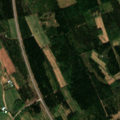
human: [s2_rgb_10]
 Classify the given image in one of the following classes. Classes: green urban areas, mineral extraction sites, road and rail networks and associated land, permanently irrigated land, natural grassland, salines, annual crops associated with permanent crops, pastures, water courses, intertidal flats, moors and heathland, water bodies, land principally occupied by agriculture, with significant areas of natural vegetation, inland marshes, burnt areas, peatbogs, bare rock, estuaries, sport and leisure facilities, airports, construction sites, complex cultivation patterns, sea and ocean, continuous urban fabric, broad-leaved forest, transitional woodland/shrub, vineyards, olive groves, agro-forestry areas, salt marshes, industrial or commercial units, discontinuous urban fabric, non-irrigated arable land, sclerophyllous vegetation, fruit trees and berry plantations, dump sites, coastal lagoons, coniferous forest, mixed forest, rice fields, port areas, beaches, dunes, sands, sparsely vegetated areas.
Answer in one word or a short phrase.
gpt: land principally occupied by agriculture, with significant areas of natural vegetation, coniferous forest, mixed forest